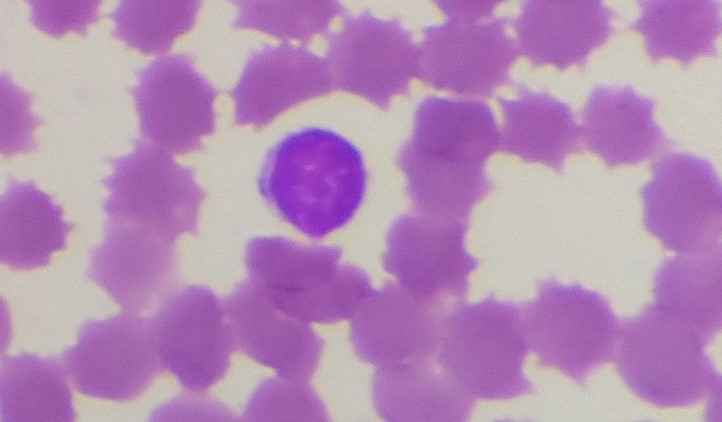
White blood cell type: Lymphocyte